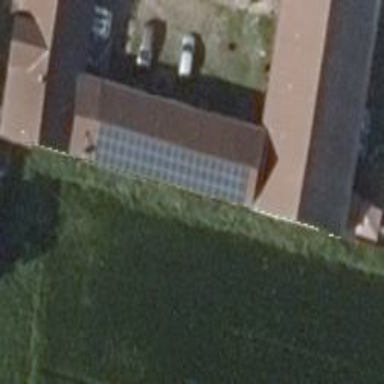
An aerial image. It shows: Solar photovoltaic panel generator producing electricity in small installation.